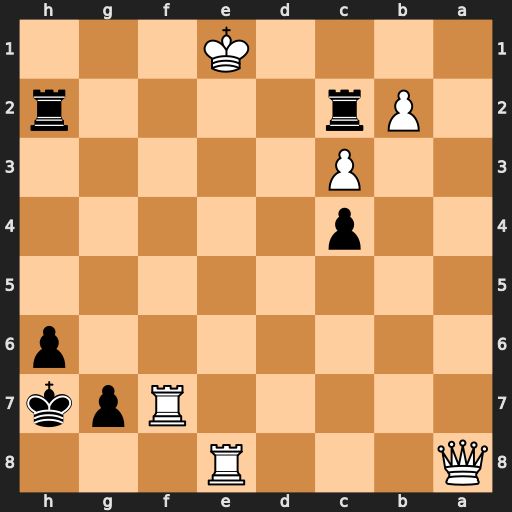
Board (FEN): Q3R3/5Rpk/7p/8/2p5/2P5/1Pr4r/4K3
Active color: b
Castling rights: -
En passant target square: -
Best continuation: Rc1#